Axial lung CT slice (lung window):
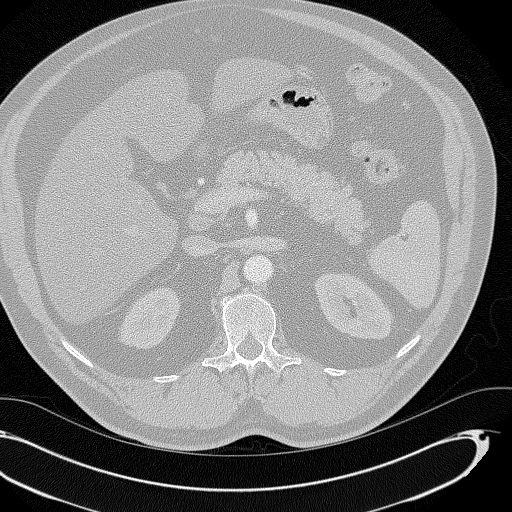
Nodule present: no